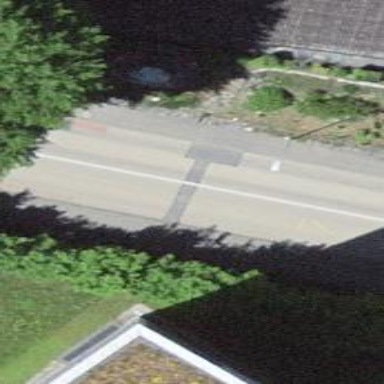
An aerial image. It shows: Bus stop equipped with public transport stop position.